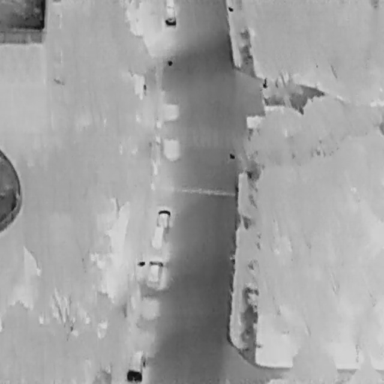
There are two People in the infrared image.